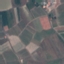
Label: PermanentCrop